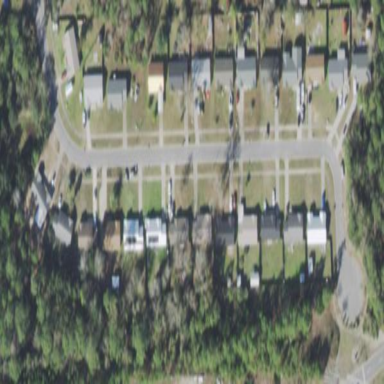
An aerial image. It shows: Residential area composed of single-family homes.